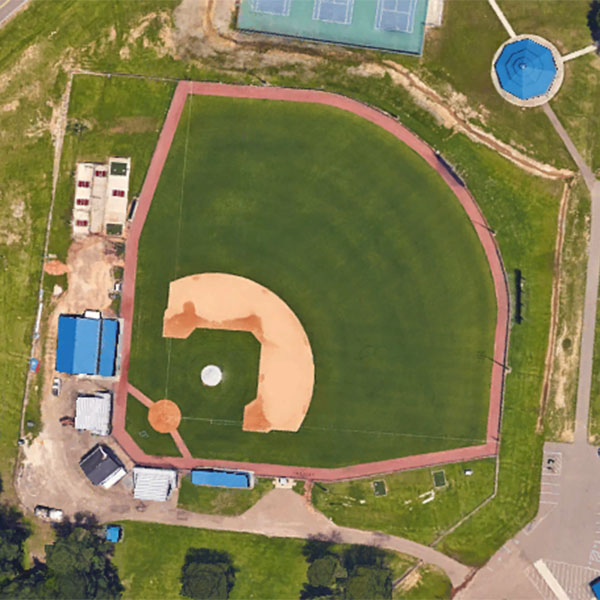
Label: BaseballField